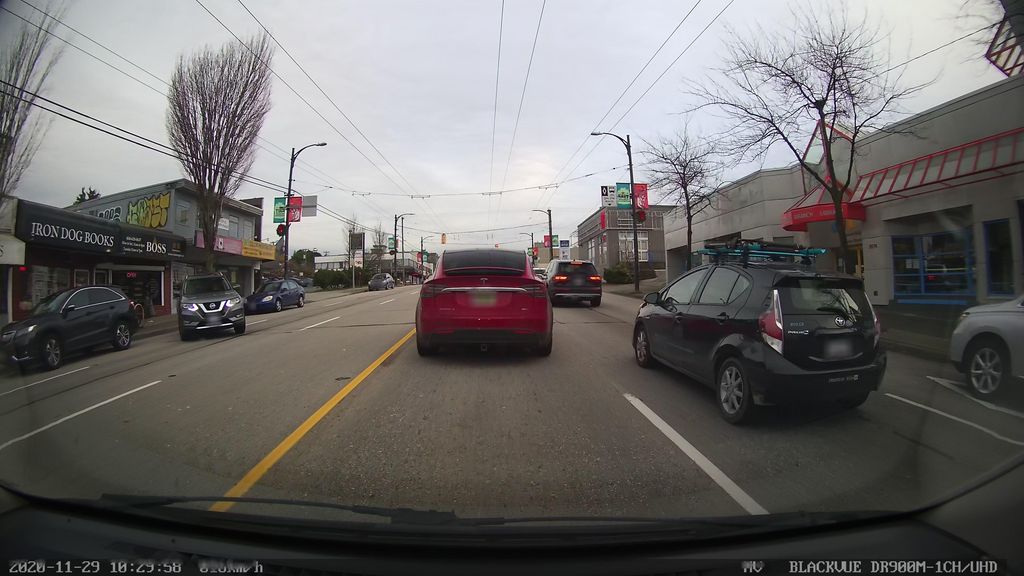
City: vancouver